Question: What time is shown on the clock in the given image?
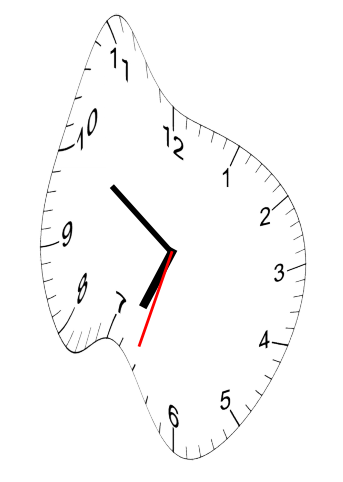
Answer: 06:50:33